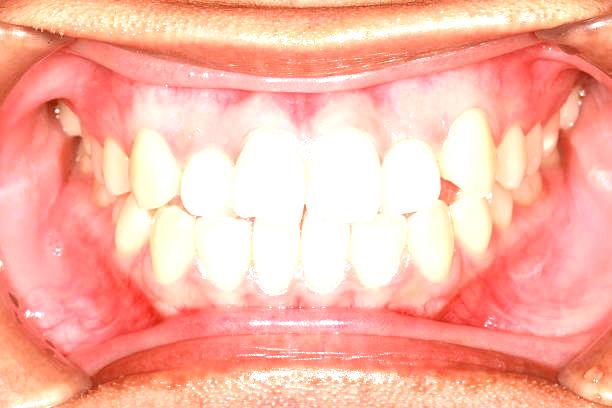
Condition: Gingivitis